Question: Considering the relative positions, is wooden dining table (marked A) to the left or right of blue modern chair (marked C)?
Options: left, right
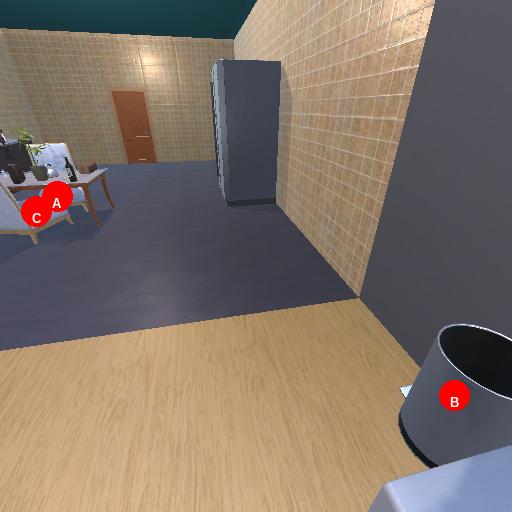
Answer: left